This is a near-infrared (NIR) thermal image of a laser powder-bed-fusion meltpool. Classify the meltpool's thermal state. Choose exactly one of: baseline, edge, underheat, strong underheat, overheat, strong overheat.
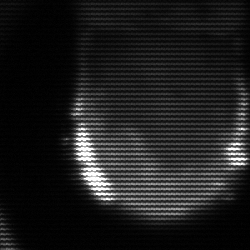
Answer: strong underheat